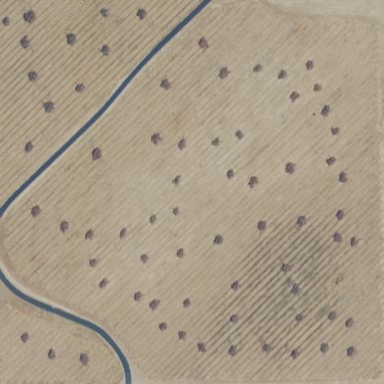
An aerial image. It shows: Vineyard growing grapes.